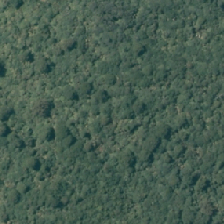
Land cover: broadleaved_indigenous_hardwood